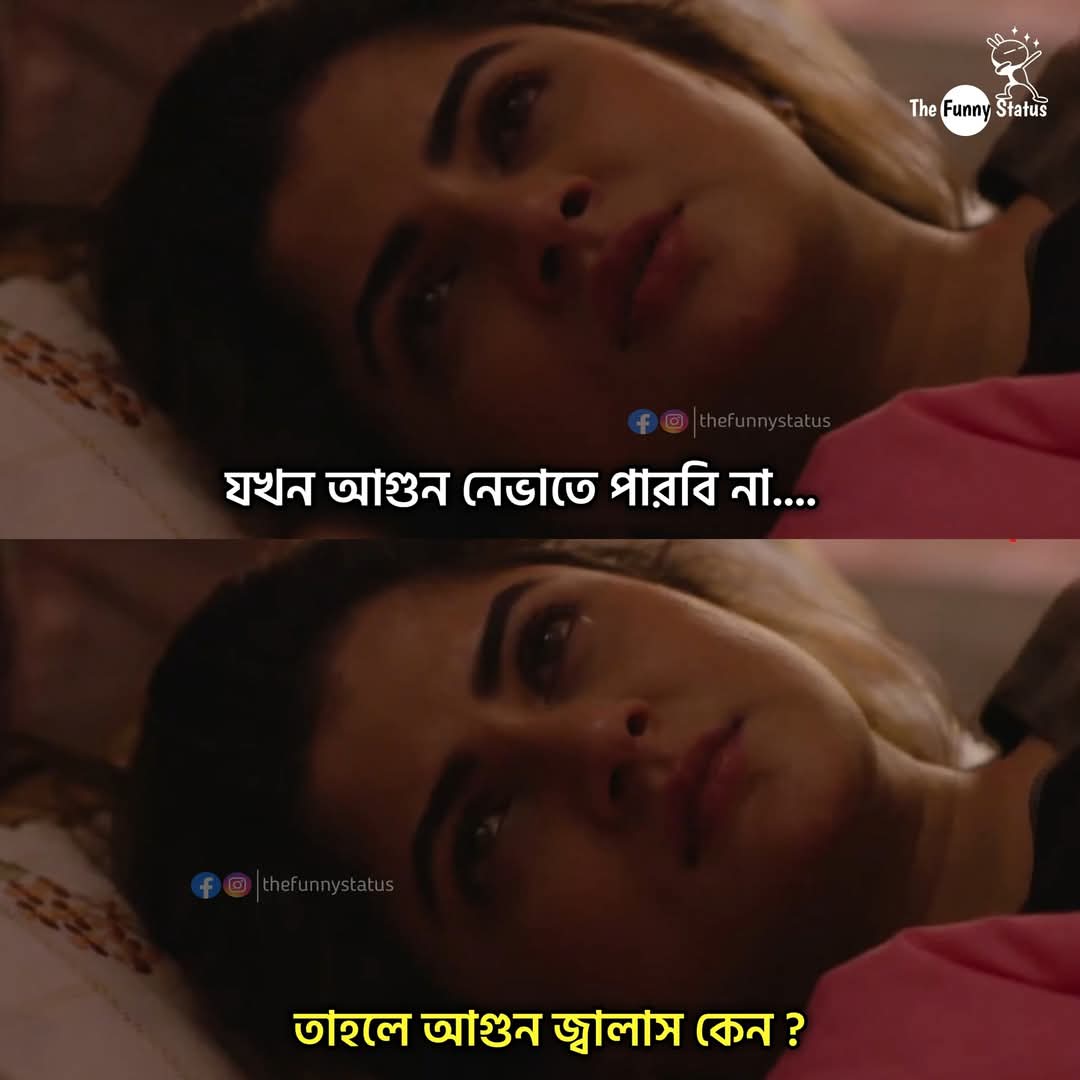
Text: যখন আগুন নেভাতে পারবি না....
তাহলে আগুন জ্বালাস কেন?
Label: Non Hate